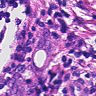
Metastatic tissue present: yes